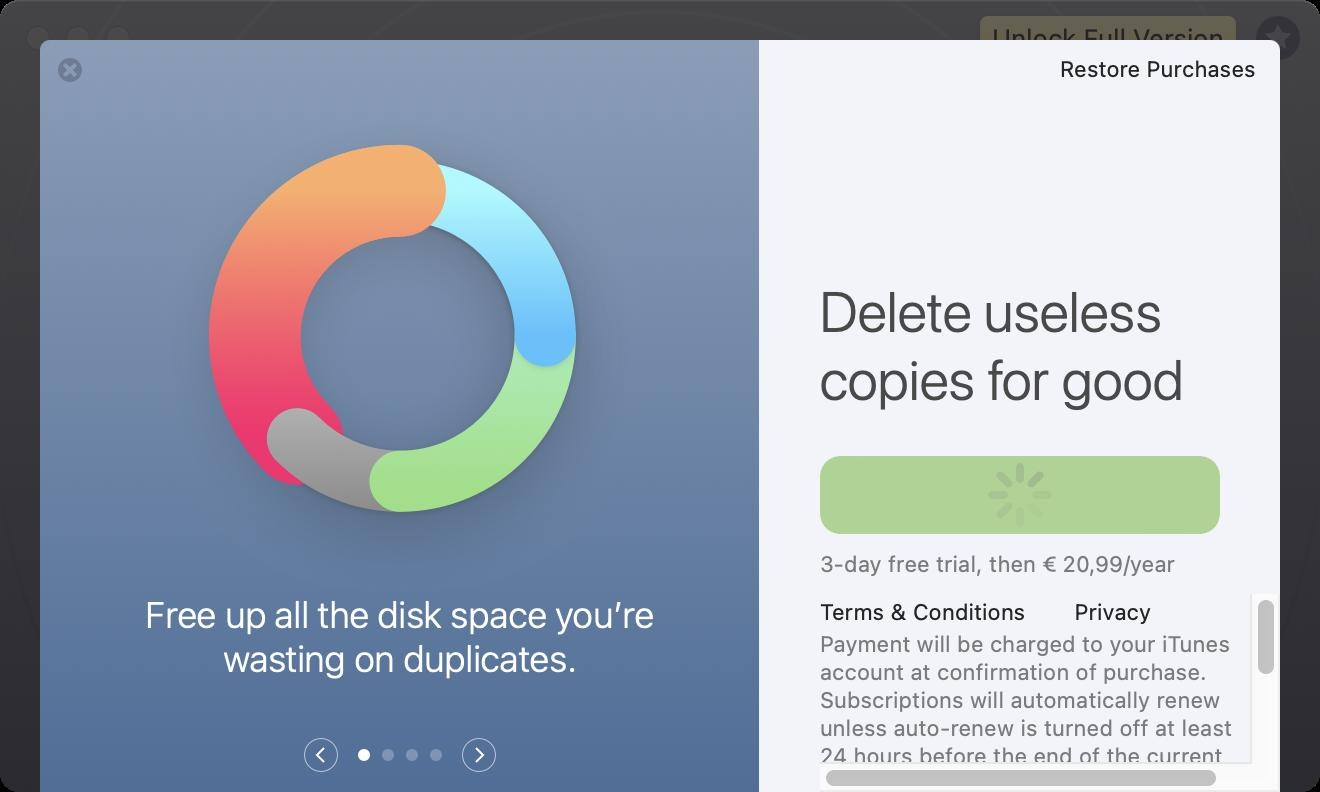
Accessibility tree:
{"name": "Untitled", "role": "AXWindow", "description": null, "role_description": "dialog", "value": null, "position": "554.00;399.00", "size": "620;376", "children": [{"name": "", "role": "AXButton", "description": null, "role_description": "button", "value": null, "position": "132.00;349.00", "size": "17;17", "children": []}, {"name": "", "role": "AXButton", "description": null, "role_description": "button", "value": null, "position": "211.00;349.00", "size": "17;17", "children": []}, {"name": null, "role": "AXImage", "description": "mas trial page1", "role_description": "image", "value": null, "position": "60.00;36.00", "size": "240;240", "children": []}, {"name": null, "role": "AXStaticText", "description": null, "role_description": "text", "value": "Free up all the disk space you’re wasting on duplicates.", "position": "36.50;276.00", "size": "287;44", "children": []}, {"name": null, "role": "AXGroup", "description": null, "role_description": "group", "value": null, "position": "359.50;0.00", "size": "260;376", "children": [{"name": "Restore_Purchases", "role": "AXButton", "description": null, "role_description": "button", "value": null, "position": "508.00;7.00", "size": "102;15", "children": []}, {"name": null, "role": "AXStaticText", "description": null, "role_description": "text", "value": "Delete useless copies for good", "position": "388.00;118.00", "size": "204;68", "children": []}, {"name": "START_FREE_TRIAL", "role": "AXButton", "description": null, "role_description": "button", "value": null, "position": "390.00;208.00", "size": "200;39", "children": []}, {"name": null, "role": "AXStaticText", "description": null, "role_description": "text", "value": "3-day free trial, then € 20,99/year", "position": "388.00;255.00", "size": "204;14", "children": []}, {"name": null, "role": "AXScrollArea", "description": null, "role_description": "scroll area", "value": null, "position": "390.00;277.00", "size": "230;99", "children": [{"name": "Terms_&_Conditions", "role": "AXButton", "description": null, "role_description": "button", "value": null, "position": "388.00;277.00", "size": "107;18", "children": []}, {"name": "Privacy", "role": "AXButton", "description": null, "role_description": "button", "value": null, "position": "515.00;277.00", "size": "43;18", "children": []}, {"name": null, "role": "AXStaticText", "description": null, "role_description": "text", "value": "Payment will be charged to your iTunes account at confirmation of purchase. Subscriptions will automatically renew unless auto-renew is turned off at least 24 hours before the end of the current period. Your account will be charged for renewal, in accordance with your plan, within 24 hours prior to the end of the current period. You can manage or turn off auto-renew in your Apple ID account settings any time after purchase. ", "position": "388.00;295.00", "size": "224;154", "children": []}, {"name": null, "role": "AXScrollBar", "description": null, "role_description": "scroll bar", "value": 0.0, "position": "390.00;361.00", "size": "215;15", "children": [{"name": null, "role": "AXValueIndicator", "description": null, "role_description": "value indicator", "value": 0.0, "position": "392.00;361.00", "size": "197;15", "children": []}, {"name": null, "role": "AXButton", "description": null, "role_description": "increment arrow button", "value": null, "position": "390.00;361.00", "size": "0;0", "children": []}, {"name": null, "role": "AXButton", "description": null, "role_description": "decrement arrow button", "value": null, "position": "390.00;361.00", "size": "0;0", "children": []}, {"name": null, "role": "AXButton", "description": null, "role_description": "increment page button", "value": null, "position": "589.50;361.00", "size": "16;15", "children": []}, {"name": null, "role": "AXButton", "description": null, "role_description": "decrement page button", "value": null, "position": "390.00;361.00", "size": "2;15", "children": []}]}, {"name": null, "role": "AXScrollBar", "description": null, "role_description": "scroll bar", "value": 0.0, "position": "605.00;277.00", "size": "15;84", "children": [{"name": null, "role": "AXValueIndicator", "description": null, "role_description": "value indicator", "value": 0.0, "position": "605.00;279.00", "size": "15;39", "children": []}, {"name": null, "role": "AXButton", "description": null, "role_description": "increment arrow button", "value": null, "position": "605.00;277.00", "size": "0;0", "children": []}, {"name": null, "role": "AXButton", "description": null, "role_description": "decrement arrow button", "value": null, "position": "605.00;277.00", "size": "0;0", "children": []}, {"name": null, "role": "AXButton", "description": null, "role_description": "increment page button", "value": null, "position": "605.00;318.50", "size": "15;42", "children": []}, {"name": null, "role": "AXButton", "description": null, "role_description": "decrement page button", "value": null, "position": "605.00;277.00", "size": "15;2", "children": []}]}]}]}, {"name": "", "role": "AXButton", "description": null, "role_description": "button", "value": null, "position": "9.00;9.00", "size": "12;12", "children": []}]}